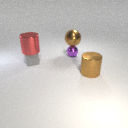
small gray rubber cube behind large brown metal cylinder